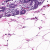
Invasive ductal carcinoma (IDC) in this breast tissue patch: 0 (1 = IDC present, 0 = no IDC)